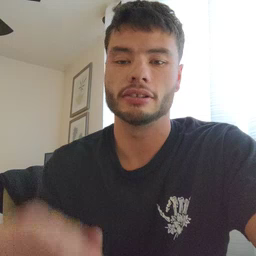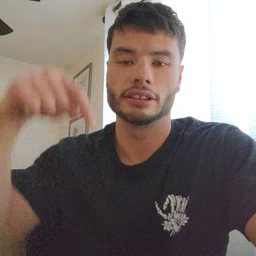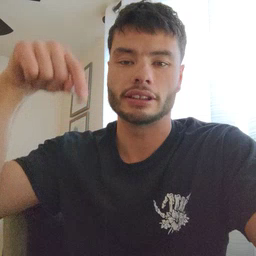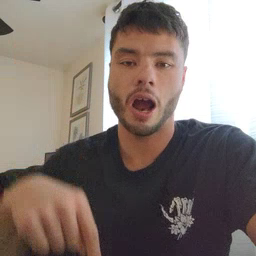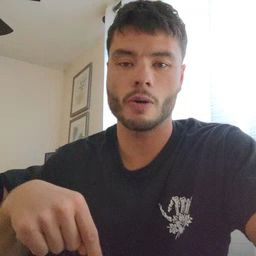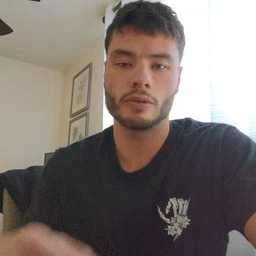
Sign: down